Question: I'm writing a function to sort an array of pointers, pointing to structures, based on the value of a zip code. I found a sort function online (it's my first time writing a sort function) and thought I would play around with it and see what happens and I keep getting the error "Array type 'char[7] is not assignable' and I'm not sure why. Any ideas?
Thank you.
'''
struct personCatalog {
char name[50];
char address[50];
char cityState[50];
char zipCode[7];
} ;
#include <stdio.h>
#include "header.h"
#include <stdlib.h>
#include <string.h>
void bubble_sort(struct personCatalog *arrayOfPointers[]){
int num1 = 0;
while (arrayOfPointers[num1] != NULL) {
atoi(arrayOfPointers[num1++]->zipCode);
}
int progress = 0;
do {
int i;
progress = 0;
for (i = 0; i < num1 - 2; ++i) {
if (arrayOfPointers[i]->zipCode > arrayOfPointers[i + 1]->zipCode) {
struct personCatalog temp = *arrayOfPointers[i];
arrayOfPointers[i] = arrayOfPointers[i + 1];
arrayOfPointers[i + 1] = &temp;
progress = 1;
}
}
} while (progress);
}
'''

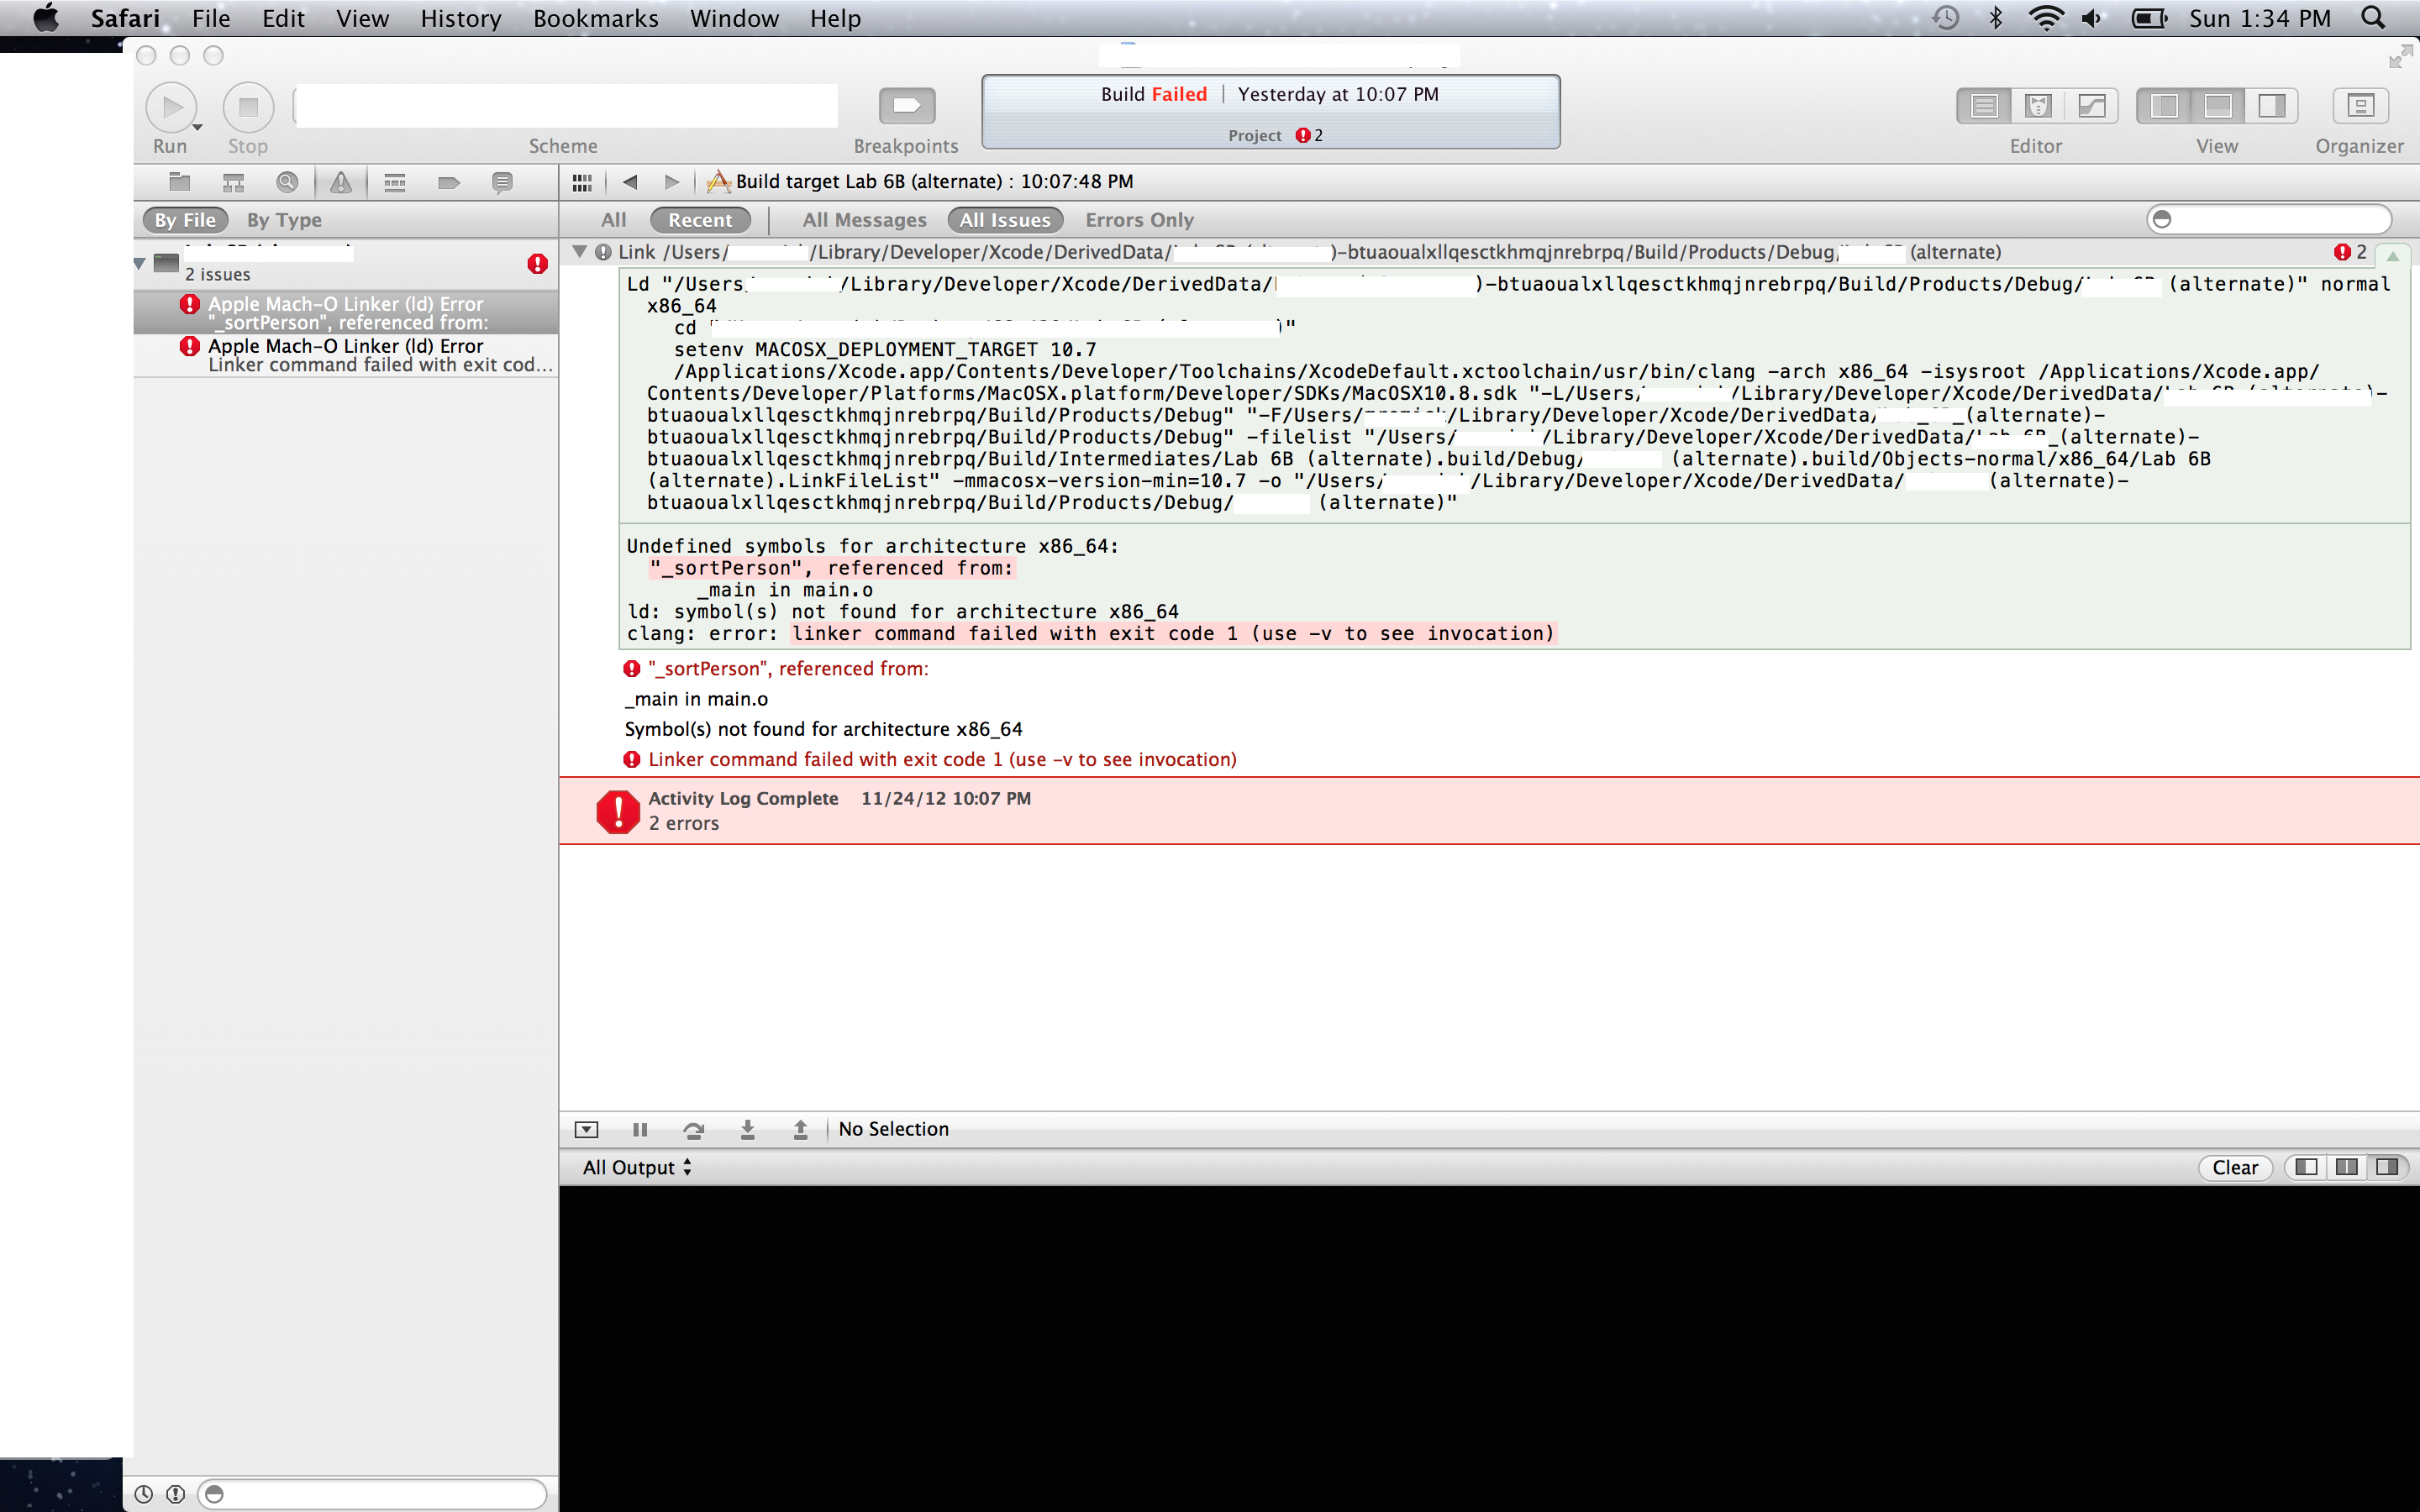
Answer: The array consists of pointers. So the temp thing you are using to swap them should also be a pointer.
'''
for (i = 0; i < num1 - 1; ++i) {
if ( strcmp( arrayOfPointers[i]->zipCode
, arrayOfPointers[i + 1]->zipCode
) > 1) {
struct personCatalog *temp ;
temp = arrayOfPointers[i];
arrayOfPointers[i] = arrayOfPointers[i + 1];
arrayOfPointers[i + 1] = temp;
progress = 1;
}
}
'''
Also, the loop condition 'i < num1-2' was wrong. Should be num1 -1, IMO.
Update: it appears zipcode is a textstring, so I replaced ">" by "strcmp()"